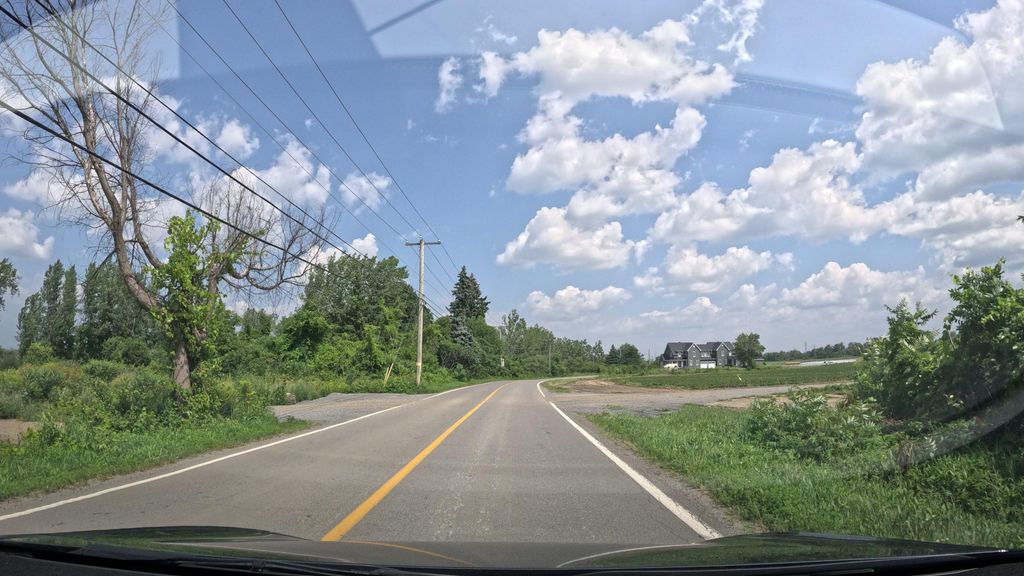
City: montreal